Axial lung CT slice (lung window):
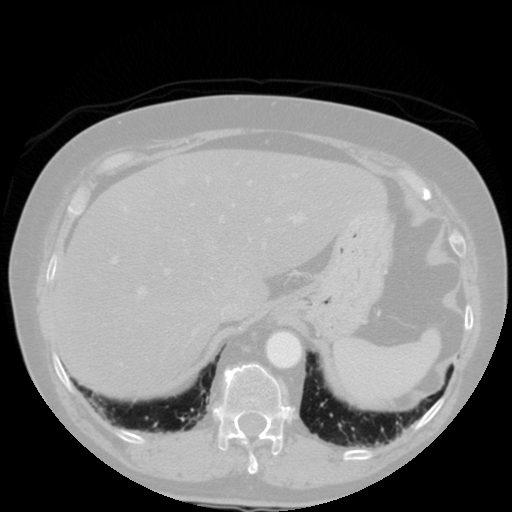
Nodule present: no